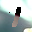
Label: 1